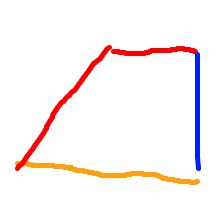
Shape: trapezoid